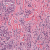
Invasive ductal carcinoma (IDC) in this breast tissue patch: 1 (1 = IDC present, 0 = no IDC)